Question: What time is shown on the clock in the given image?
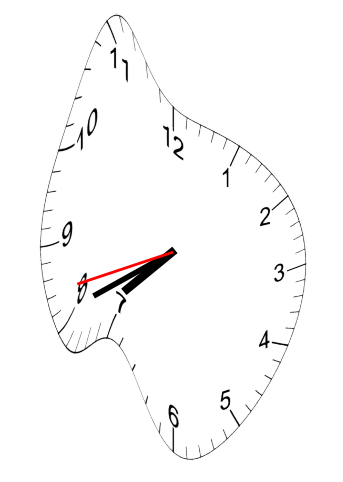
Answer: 07:40:42